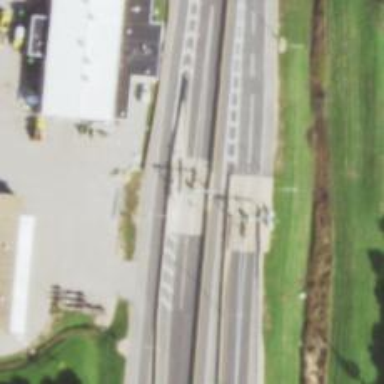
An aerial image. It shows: Toll gantry on the road.